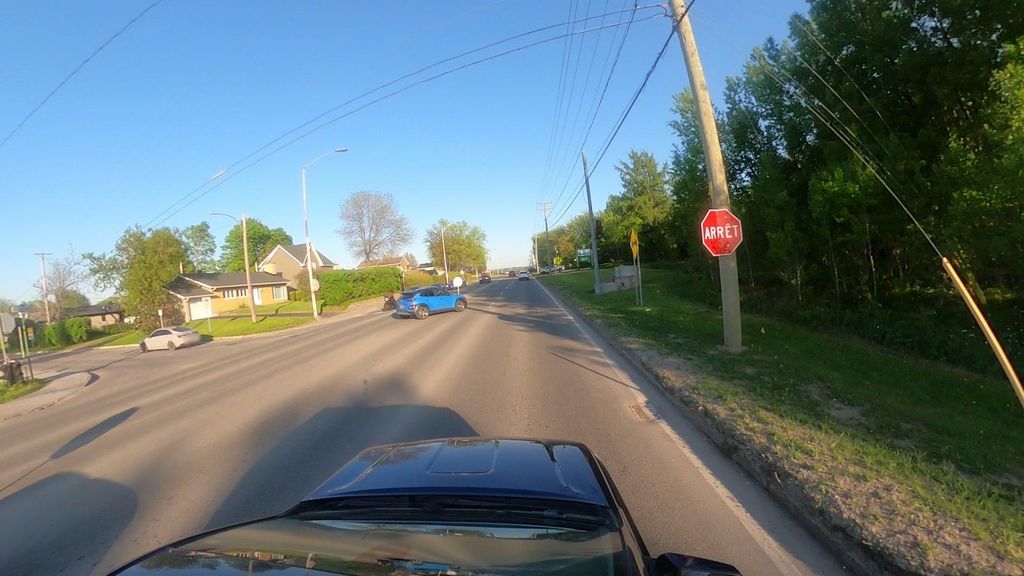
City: quebec_city